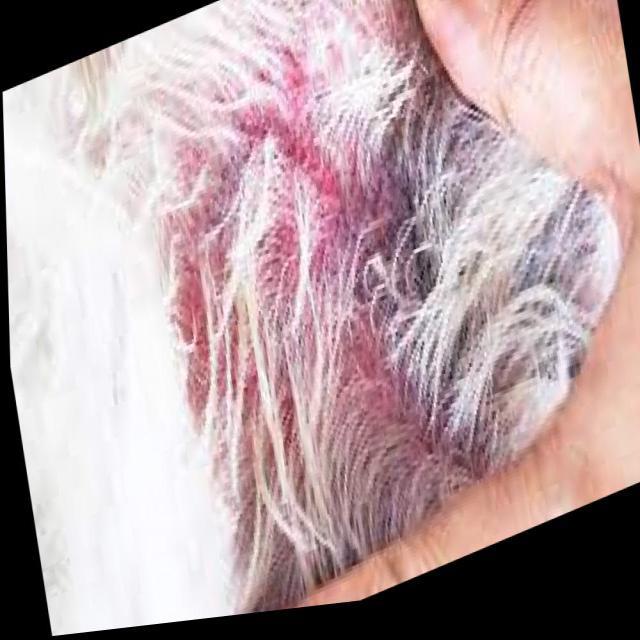
Canine ringworm (Dermatophytosis) — fungal infection caused by Microsporum or Trichophyton. Presents with circular alopecia, scaling, crusting, and broken hairs.